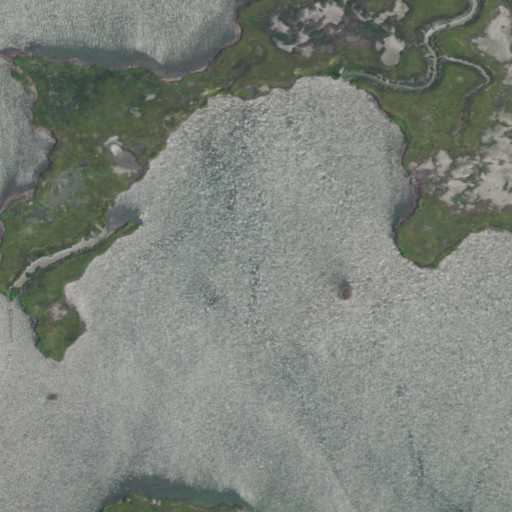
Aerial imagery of island in New Jersey named Shelter Island containing open water and herbaceous wetlands